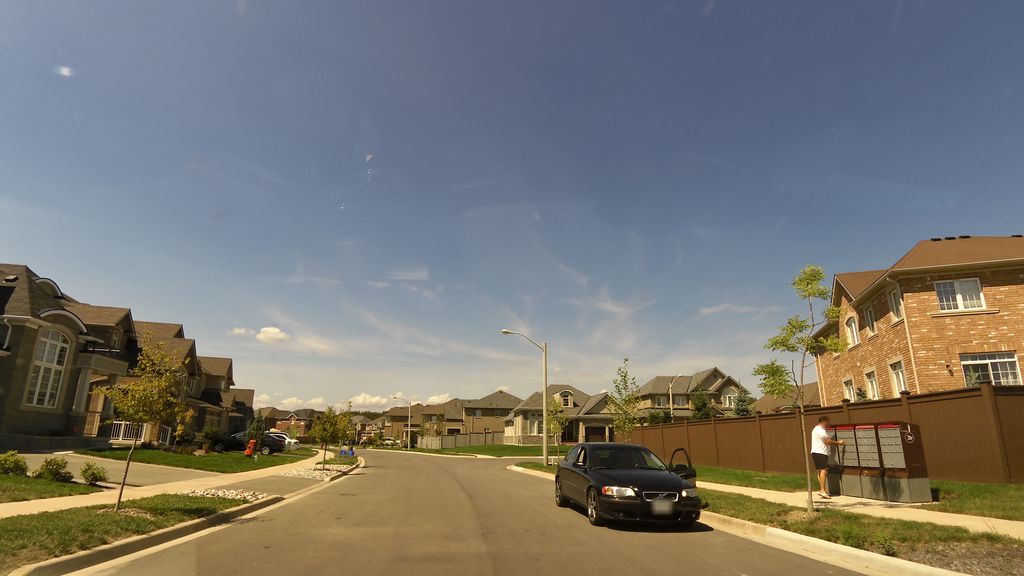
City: hamilton